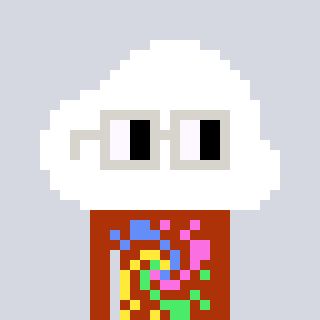
a pixel art character with square light gray glasses, a cloud-shaped head and a hotbrown-colored body on a cool background